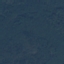
Label: Forest